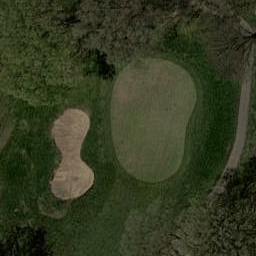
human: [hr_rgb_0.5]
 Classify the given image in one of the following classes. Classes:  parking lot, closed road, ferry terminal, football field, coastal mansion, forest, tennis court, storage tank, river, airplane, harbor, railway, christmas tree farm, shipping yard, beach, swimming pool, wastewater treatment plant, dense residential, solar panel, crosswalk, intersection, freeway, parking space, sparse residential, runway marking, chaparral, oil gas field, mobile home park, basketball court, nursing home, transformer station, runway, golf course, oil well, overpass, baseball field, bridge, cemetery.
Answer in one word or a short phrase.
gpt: golf course